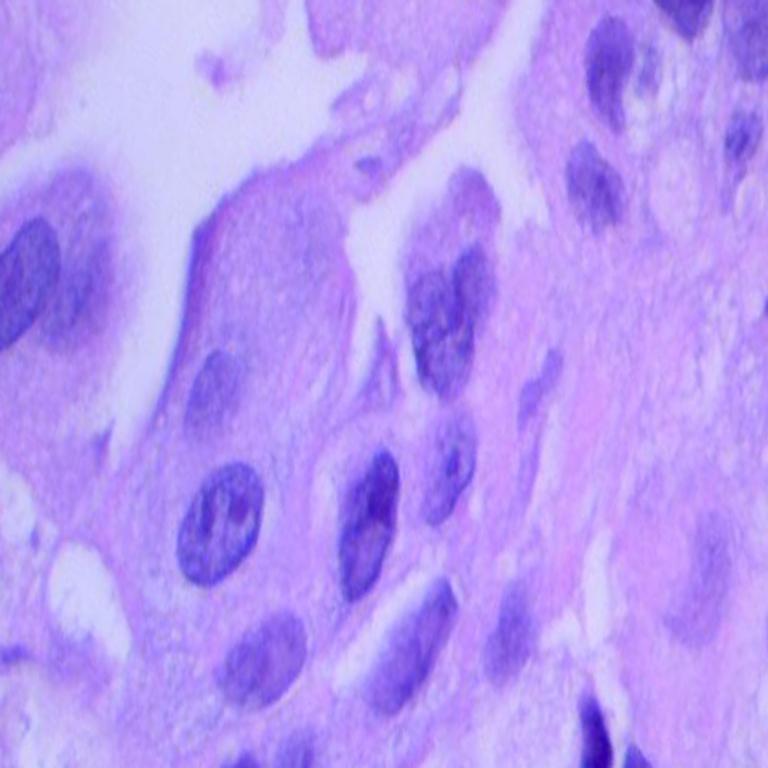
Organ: lung
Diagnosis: adenocarcinomas